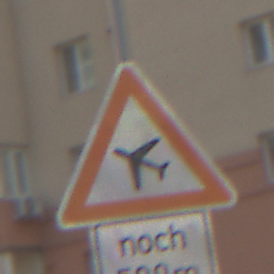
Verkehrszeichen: FlugbetriebRechts
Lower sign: LaengeEinerStrecke3
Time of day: MorningAfternoon
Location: Outdoor (Urban)
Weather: PartlyCloudy
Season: NotSpecified
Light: Natural